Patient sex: F
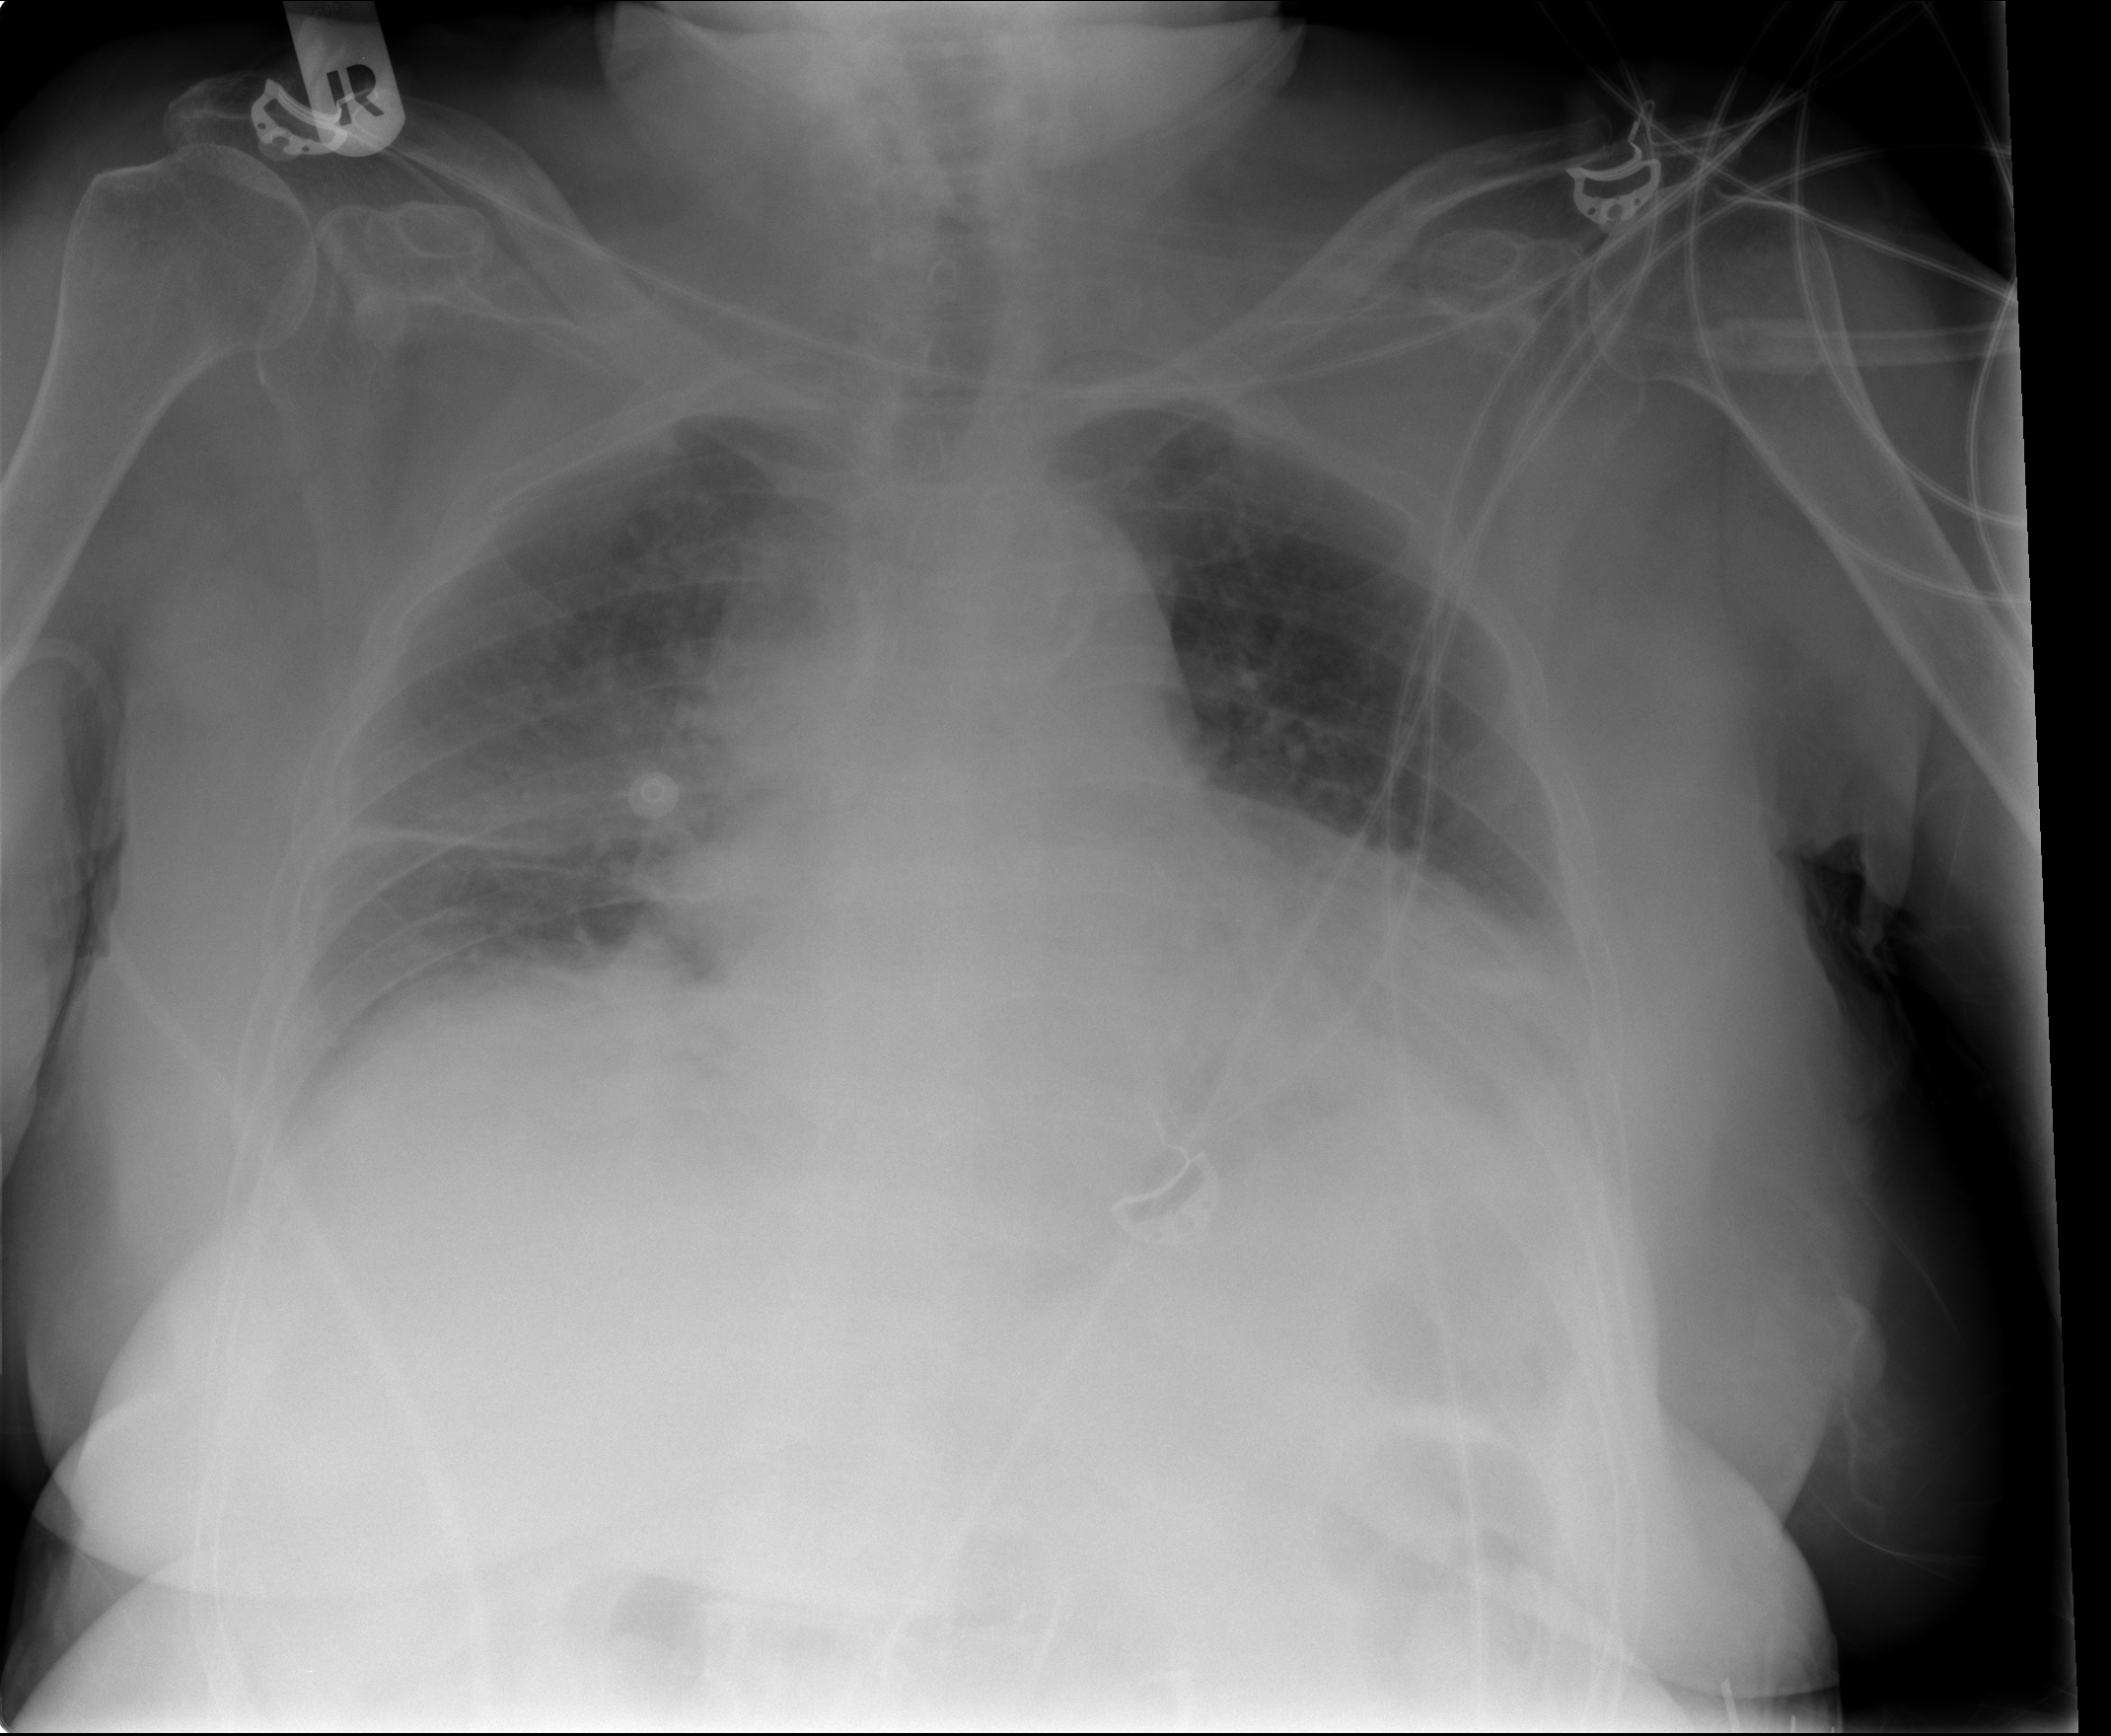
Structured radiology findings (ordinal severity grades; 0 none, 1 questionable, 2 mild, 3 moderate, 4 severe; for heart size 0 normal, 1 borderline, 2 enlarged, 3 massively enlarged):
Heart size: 2
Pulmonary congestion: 1
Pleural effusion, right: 0
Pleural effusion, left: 1
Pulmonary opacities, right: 2
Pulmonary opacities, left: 0
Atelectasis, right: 2
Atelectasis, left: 2